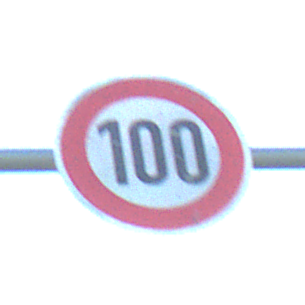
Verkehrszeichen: Geschwindigkeit100
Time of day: MorningAfternoon
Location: Outdoor (Nature)
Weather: Clear
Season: NotSpecified
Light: Natural